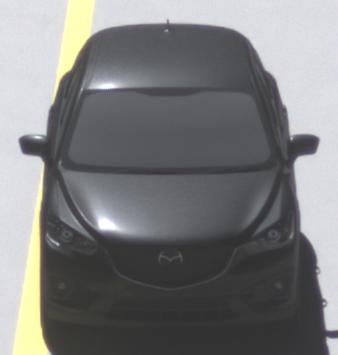
Make: Mazda
Model: CX-5 2.0 SKYACTIV-G 160
Detailed model: CX-5 (GH)
Model produced from: 2012/04
Model produced until: 2015/02
Doors: 5
Color: black
Road condition: dry road
Daytime: midday
Contrast: high contrast